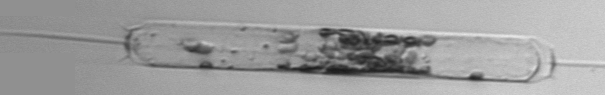
Label: Ditylum_brightwellii